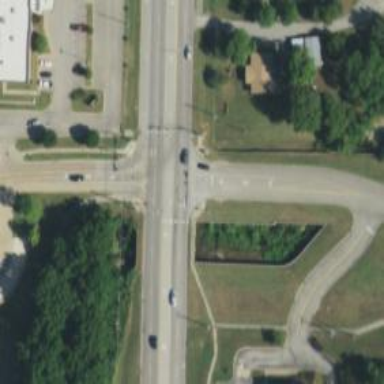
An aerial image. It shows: Crossing on the road.